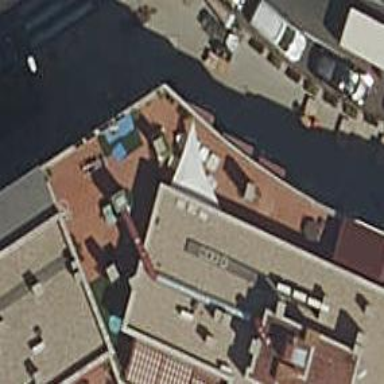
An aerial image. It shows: Restaurant.